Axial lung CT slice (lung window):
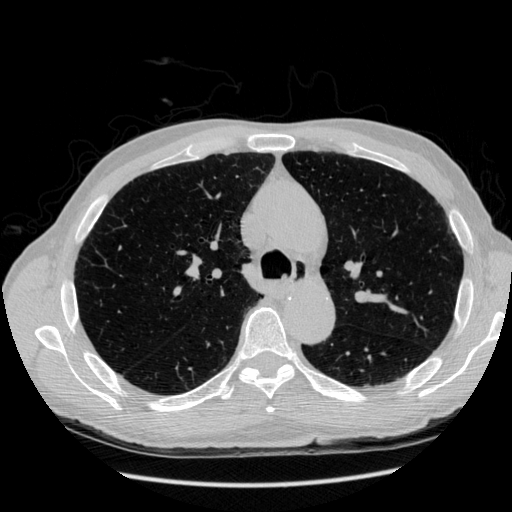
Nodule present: no